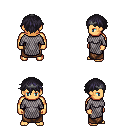
a pixel art fantasy rpg character, male body template, human, tanned skin, chain mail, robe skirt, raven short bangs hairstyle, iron tiara, four views (front, back, left, right), 2x2 character sprite sheet, small pixel art, hard edges, no anti-aliasing